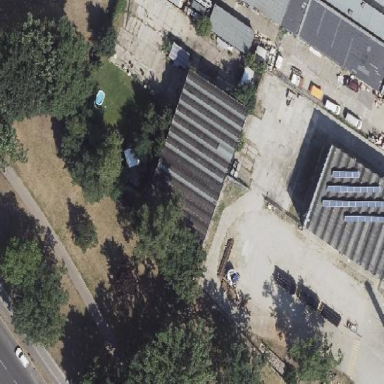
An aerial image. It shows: Event location on the roof of building.